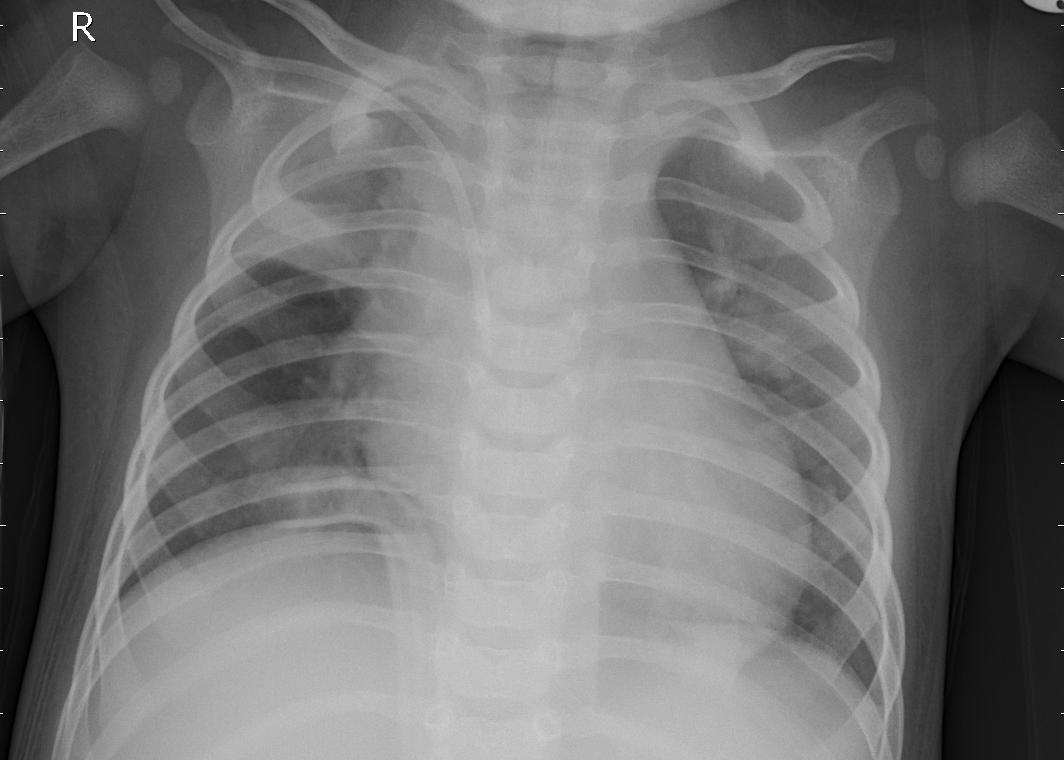
Diagnosis: PNEUMONIA